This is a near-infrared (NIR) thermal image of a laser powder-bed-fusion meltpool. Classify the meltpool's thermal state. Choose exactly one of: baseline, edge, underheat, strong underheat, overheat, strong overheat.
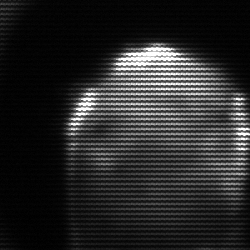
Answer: edge